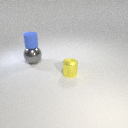
small yellow metal cylinder to the right of large gray metal sphere